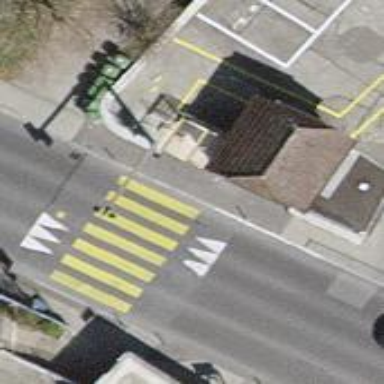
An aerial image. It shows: Bus stop with shelter.